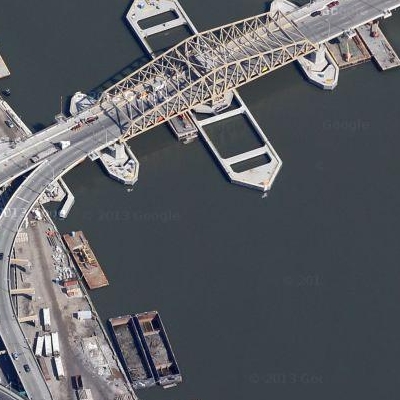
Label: dRiverLake